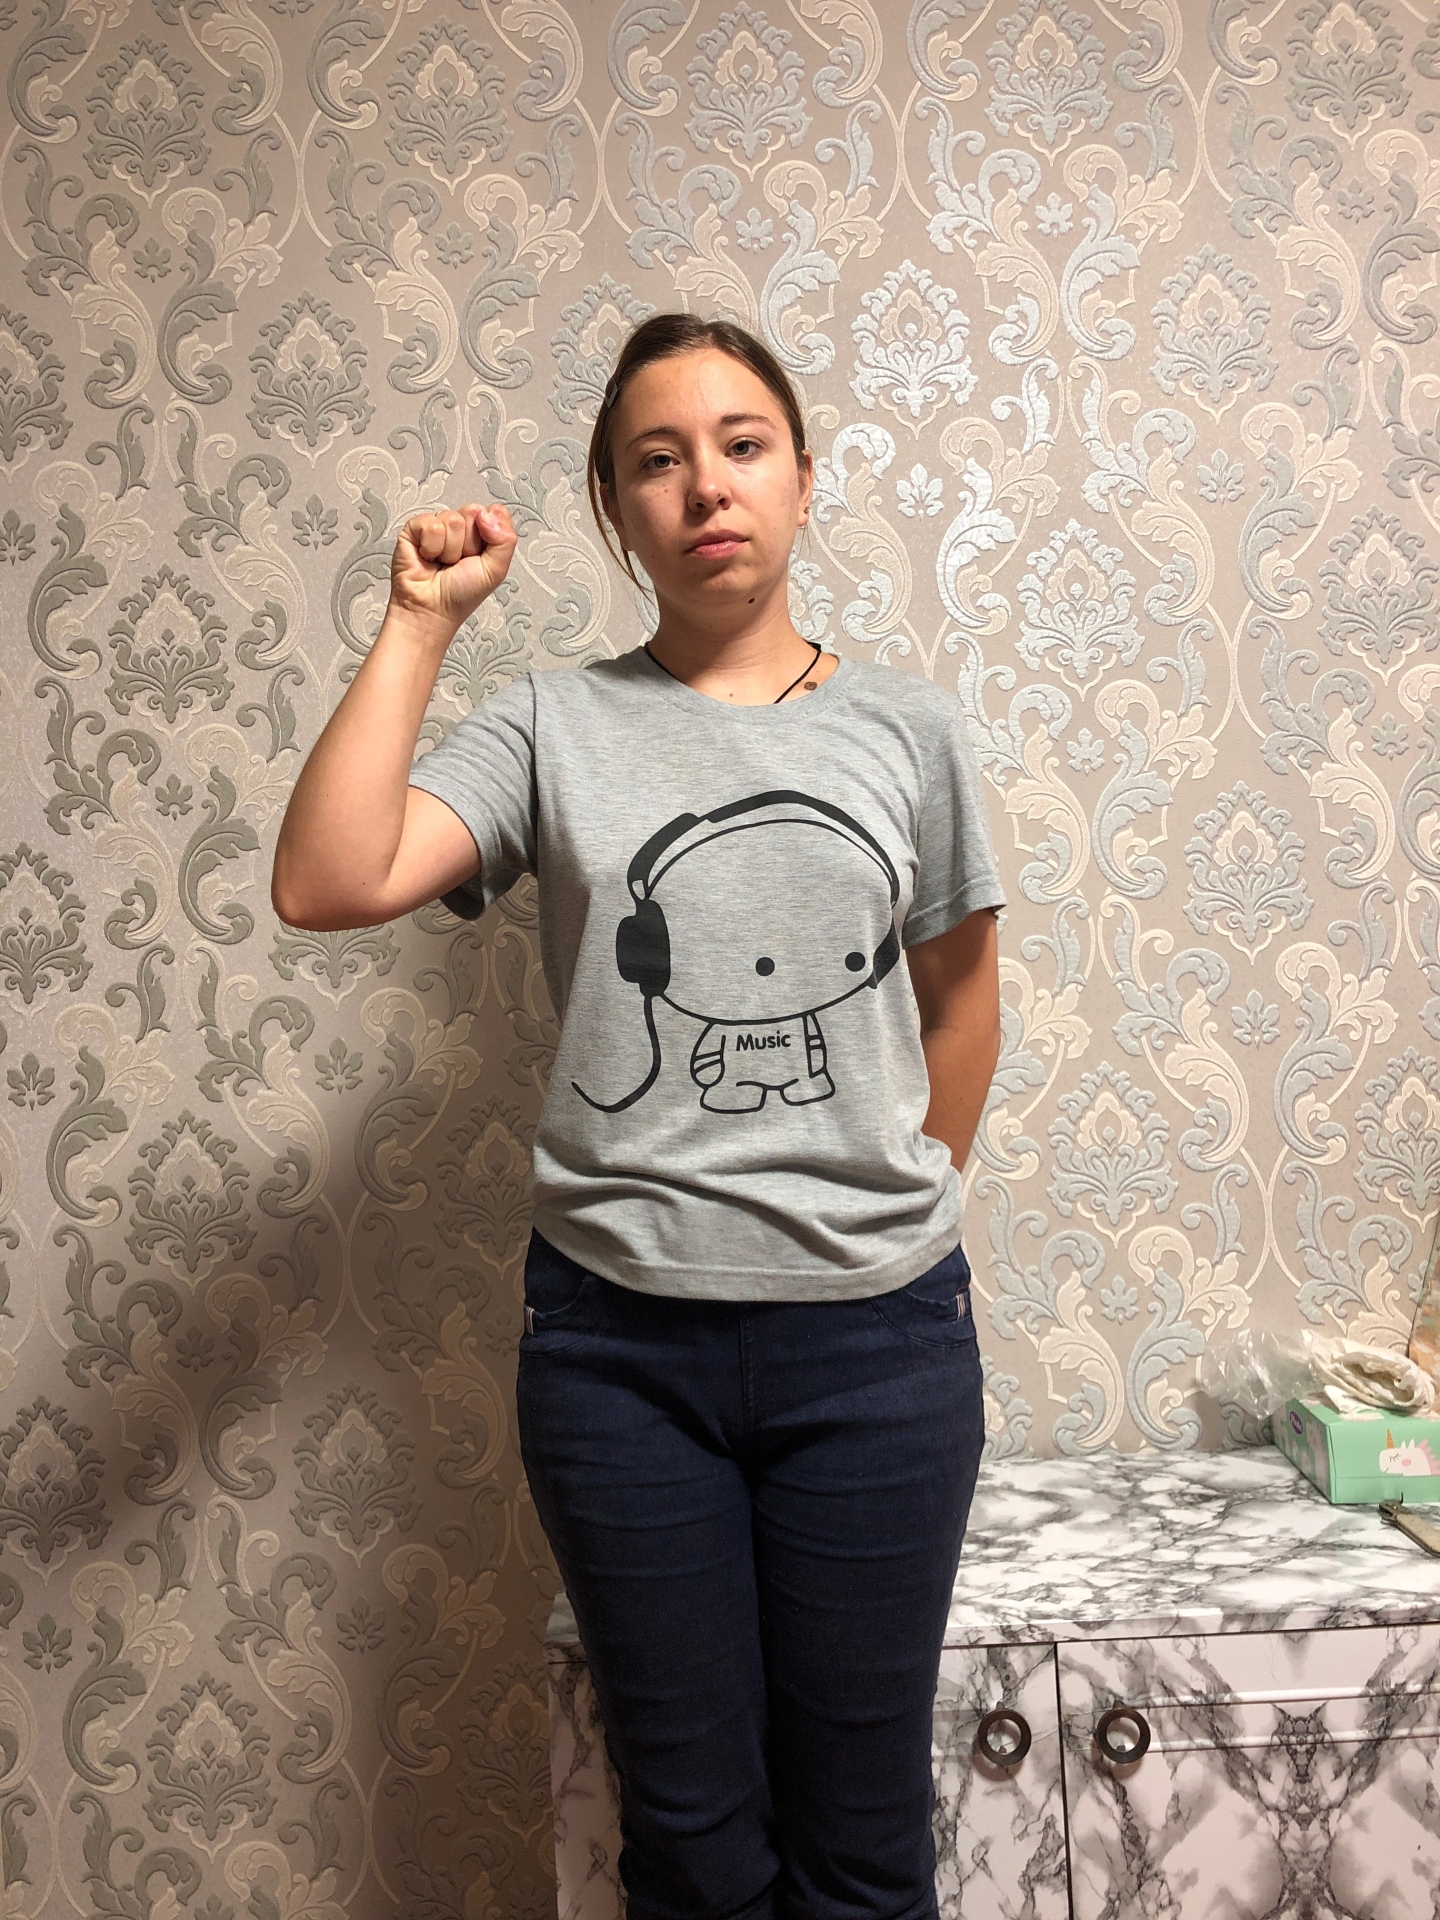
Label: clear